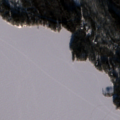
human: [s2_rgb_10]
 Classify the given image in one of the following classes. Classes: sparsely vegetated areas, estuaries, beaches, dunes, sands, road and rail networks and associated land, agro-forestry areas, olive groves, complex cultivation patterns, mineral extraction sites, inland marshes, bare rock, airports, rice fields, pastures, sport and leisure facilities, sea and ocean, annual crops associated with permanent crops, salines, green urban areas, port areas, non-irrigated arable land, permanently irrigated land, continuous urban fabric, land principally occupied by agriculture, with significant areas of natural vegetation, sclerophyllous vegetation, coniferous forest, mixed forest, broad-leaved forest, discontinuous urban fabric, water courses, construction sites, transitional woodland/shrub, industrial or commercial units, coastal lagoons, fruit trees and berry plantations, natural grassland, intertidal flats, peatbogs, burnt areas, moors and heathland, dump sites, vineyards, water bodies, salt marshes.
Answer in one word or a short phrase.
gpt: coniferous forest, mixed forest, transitional woodland/shrub, water bodies